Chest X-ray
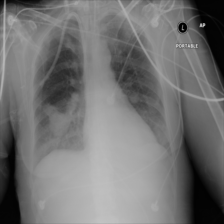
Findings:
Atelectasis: negative
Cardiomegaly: negative
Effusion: negative
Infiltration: negative
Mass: negative
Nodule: negative
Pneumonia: negative
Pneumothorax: negative
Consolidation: negative
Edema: negative
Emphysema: negative
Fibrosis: negative
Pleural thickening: negative
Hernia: negative